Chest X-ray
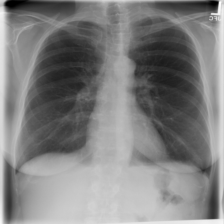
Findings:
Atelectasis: negative
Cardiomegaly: negative
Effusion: negative
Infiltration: negative
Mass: negative
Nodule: negative
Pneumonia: negative
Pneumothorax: negative
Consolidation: negative
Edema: negative
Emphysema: negative
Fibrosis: negative
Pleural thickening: negative
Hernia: negative